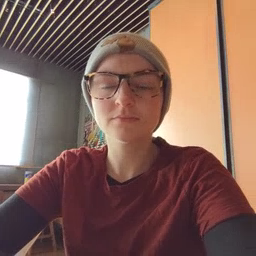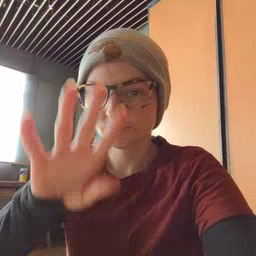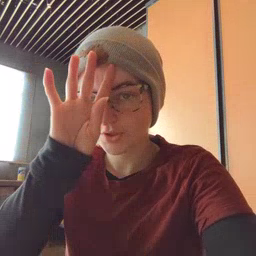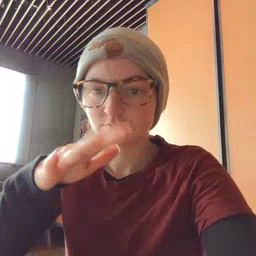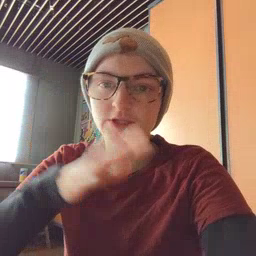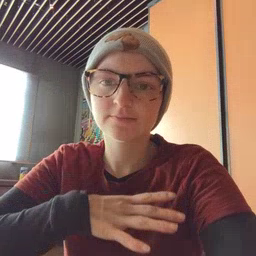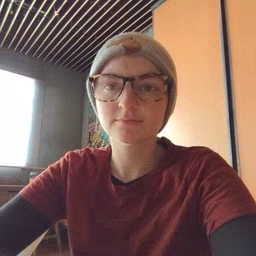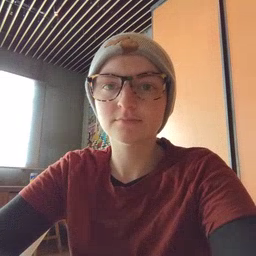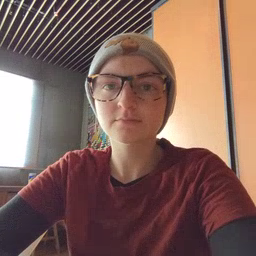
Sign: fireman